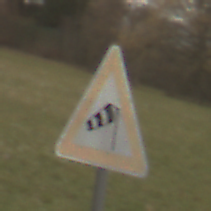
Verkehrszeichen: SeitenwindVonRechts
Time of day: Midday
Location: Outdoor (Nature)
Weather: Overcast
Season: NotSpecified
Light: Natural